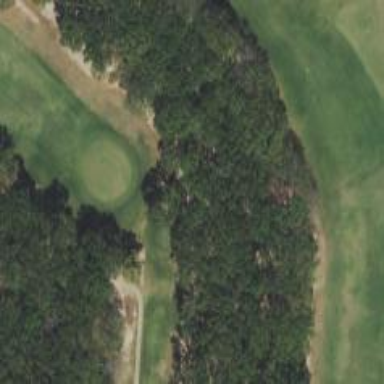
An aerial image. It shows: Path for golf carts.